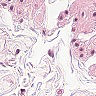
Metastatic tissue present: no